Field crop: maize
Growth stage: 1
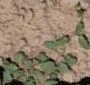
Species: convolvulus